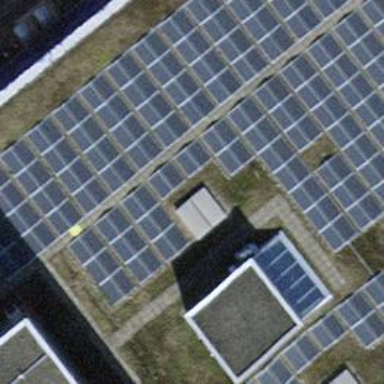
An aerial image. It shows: Solar power generator using photovoltaic panels.